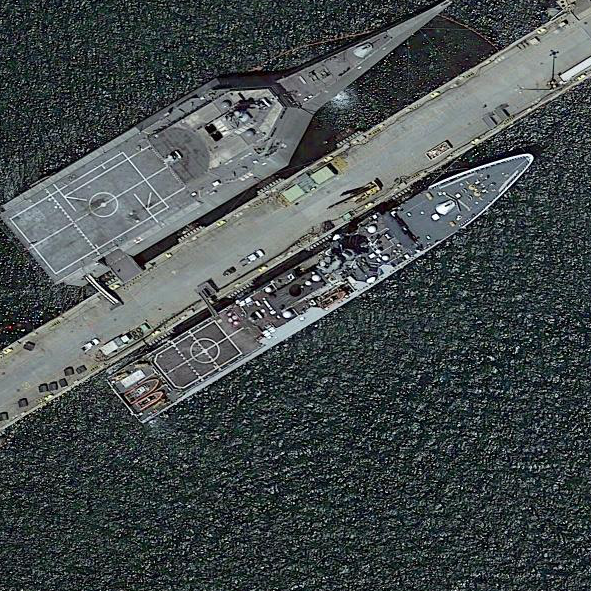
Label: Independence-class_combat_ship